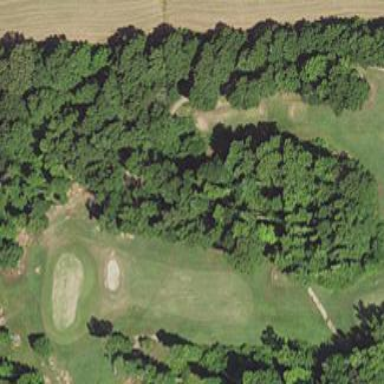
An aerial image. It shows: Area with grass used as rough in golf course.